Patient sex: M
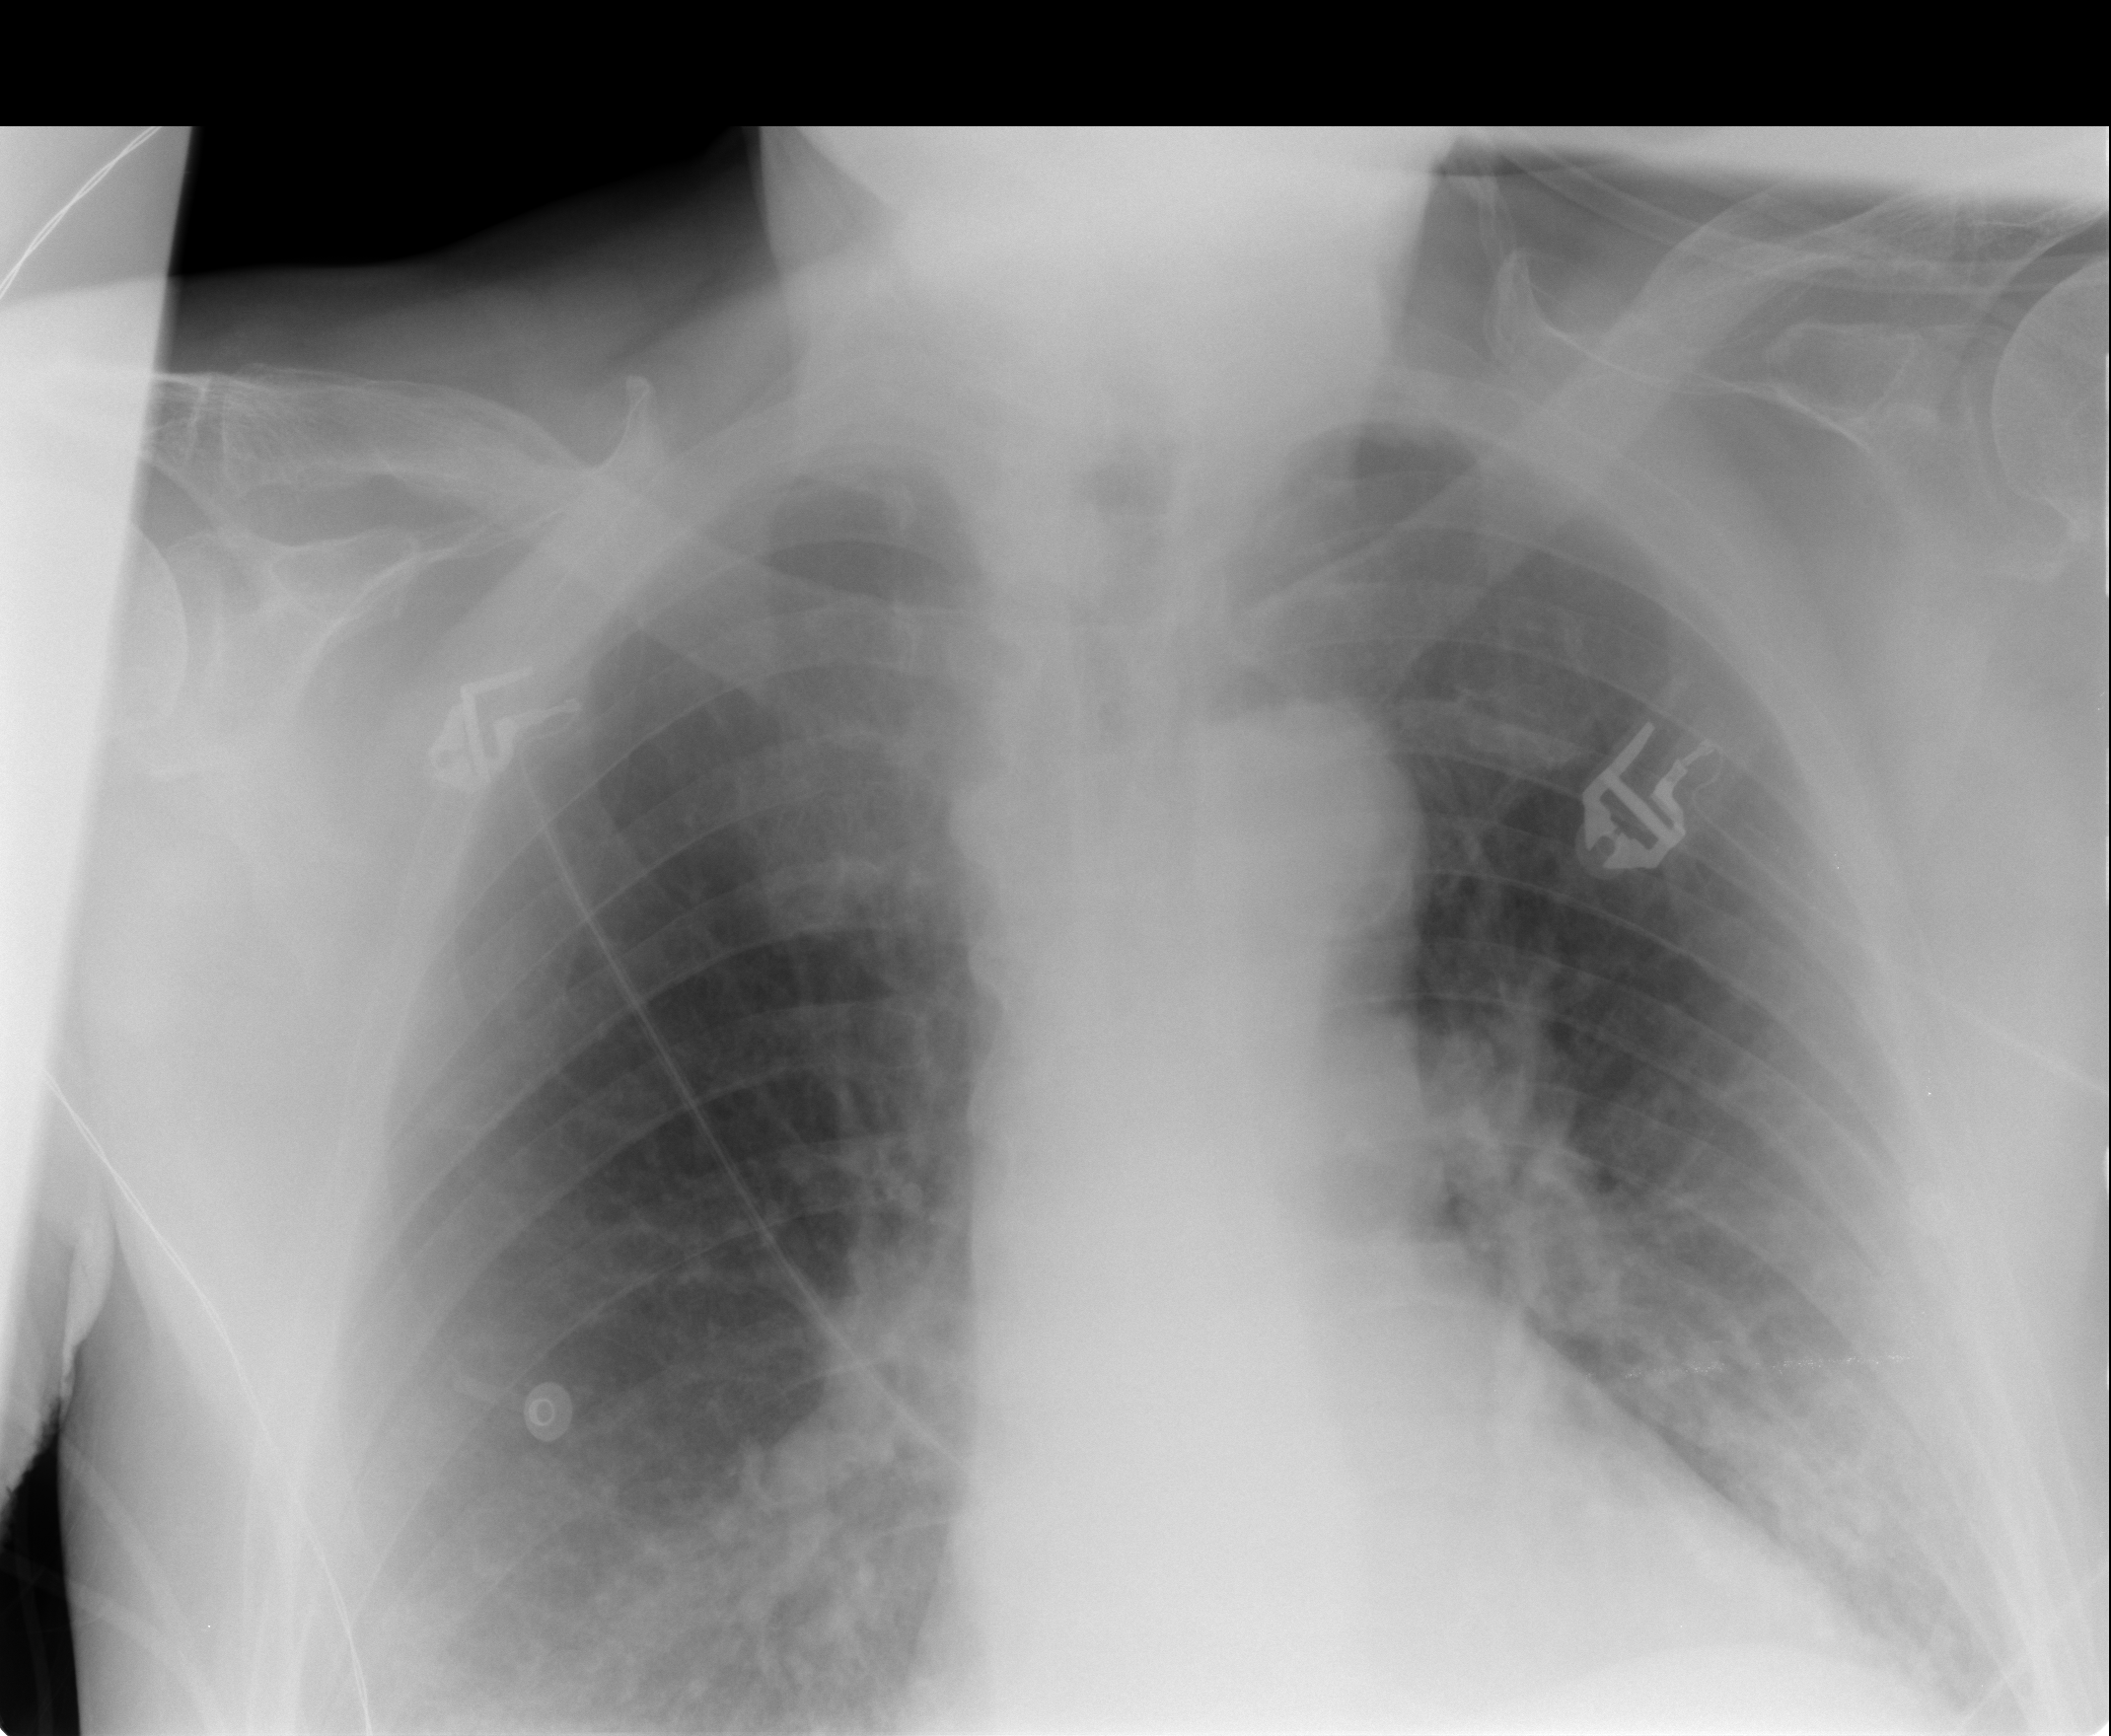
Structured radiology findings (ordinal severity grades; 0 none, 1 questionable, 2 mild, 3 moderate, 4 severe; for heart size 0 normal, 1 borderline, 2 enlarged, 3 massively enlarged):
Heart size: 0
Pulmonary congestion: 0
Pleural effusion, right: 0
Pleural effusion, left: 0
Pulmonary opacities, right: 0
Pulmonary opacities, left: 1
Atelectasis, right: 0
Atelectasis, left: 2